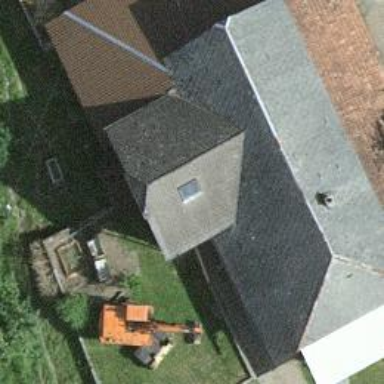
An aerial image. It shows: Farm building.